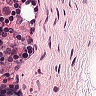
Metastatic tissue present: no